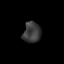
Tissue: lung
Cell type: Epithelial cells
Senescence score: 0.2342
Nuclear area (px): 358
Mean DAPI intensity: 59.559